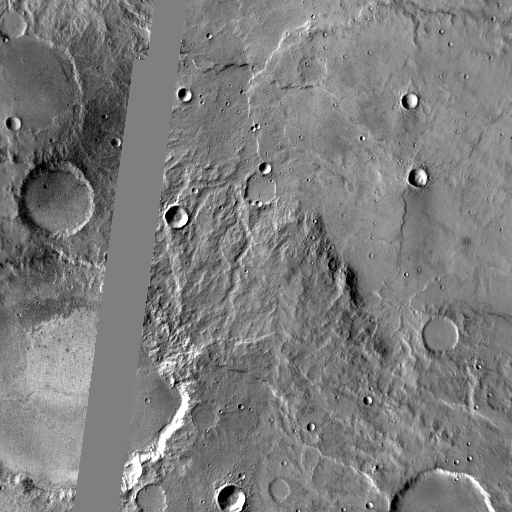
Crater classes present: Background, Other, Layered, Buried